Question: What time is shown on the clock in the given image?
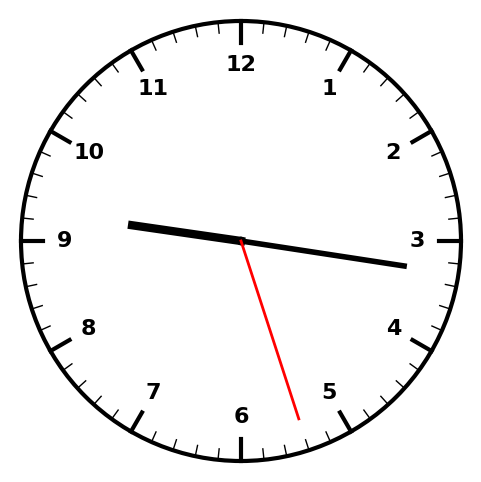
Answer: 09:16:27